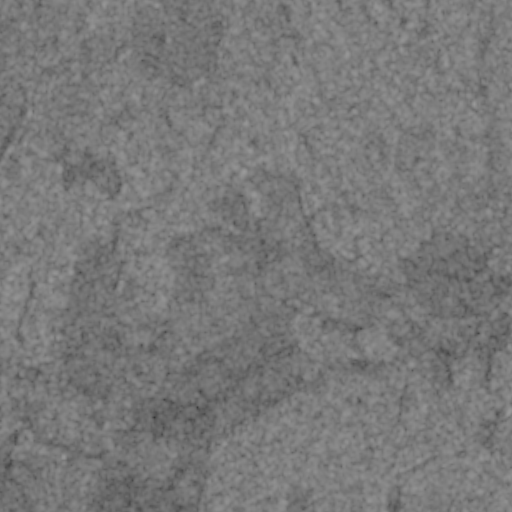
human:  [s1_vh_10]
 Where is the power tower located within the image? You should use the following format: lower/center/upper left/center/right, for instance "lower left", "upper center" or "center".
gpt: The power tower is located in the upper left of the image.
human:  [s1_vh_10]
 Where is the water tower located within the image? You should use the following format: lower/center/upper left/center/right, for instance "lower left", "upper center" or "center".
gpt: The water tower is located in the lower left of the image.
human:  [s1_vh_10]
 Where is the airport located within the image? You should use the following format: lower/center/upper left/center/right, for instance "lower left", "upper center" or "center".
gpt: There is no airport in the image.

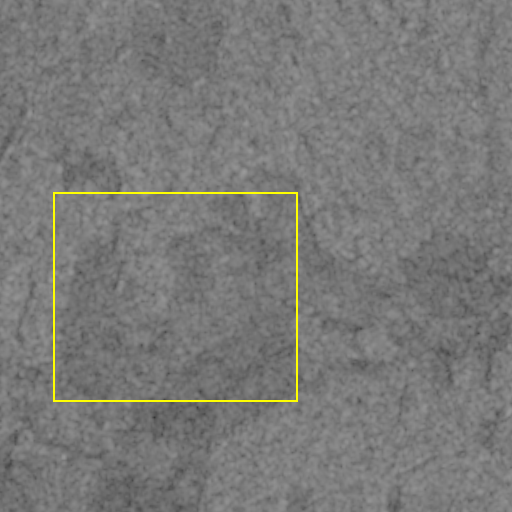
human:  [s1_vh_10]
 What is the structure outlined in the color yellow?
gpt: The structure outlined in yellow is a crop field.
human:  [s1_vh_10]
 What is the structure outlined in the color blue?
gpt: There is no blue outline.